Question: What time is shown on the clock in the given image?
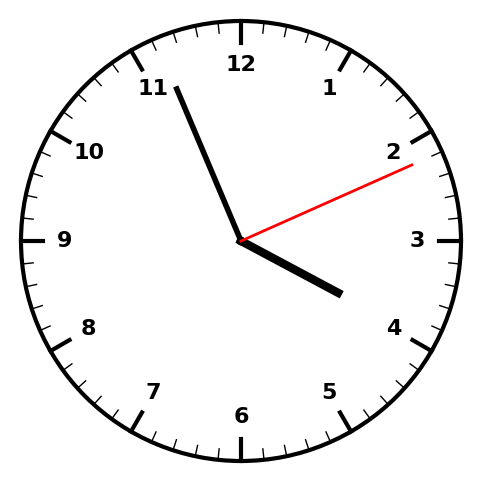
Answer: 03:56:11